Here is a 2-D grayscale rendering of raw bearing vibration samples (signal-to-image). Based on the visible evidence, which condition applies: normal, inner_race, outer_race, ball?
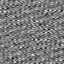
Answer: outer_race